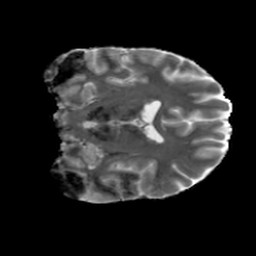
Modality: MD
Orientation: coronal
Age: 29
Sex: male
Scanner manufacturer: siemens
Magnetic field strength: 6.98 T
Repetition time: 7.776 s
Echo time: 0.076 s